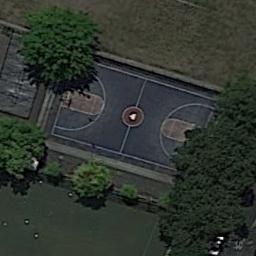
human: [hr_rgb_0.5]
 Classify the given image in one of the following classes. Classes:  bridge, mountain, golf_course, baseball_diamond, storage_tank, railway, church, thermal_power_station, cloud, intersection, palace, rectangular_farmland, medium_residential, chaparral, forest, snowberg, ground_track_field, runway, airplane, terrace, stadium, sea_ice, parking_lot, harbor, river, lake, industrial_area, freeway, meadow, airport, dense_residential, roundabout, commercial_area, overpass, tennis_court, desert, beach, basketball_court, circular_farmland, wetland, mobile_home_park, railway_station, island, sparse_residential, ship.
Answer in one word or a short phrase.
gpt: basketball_court